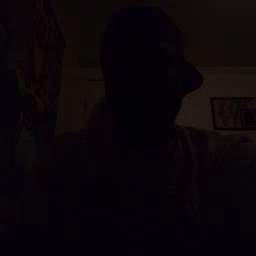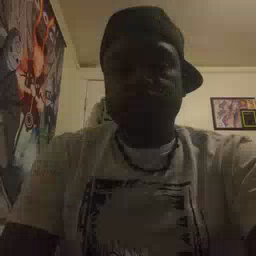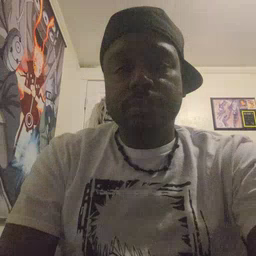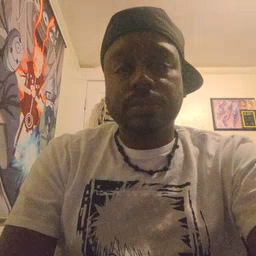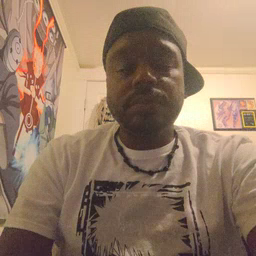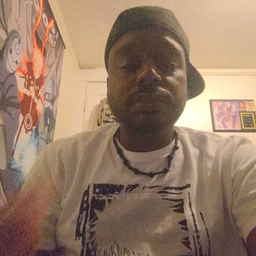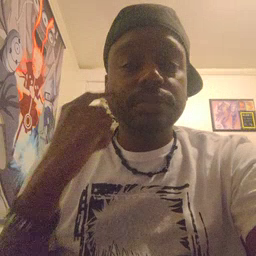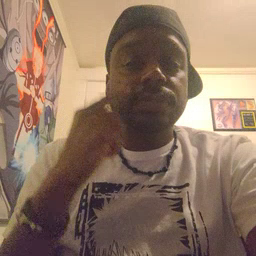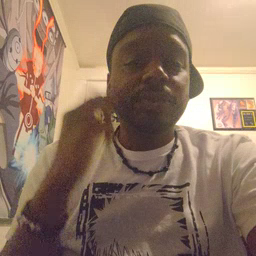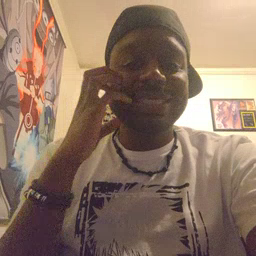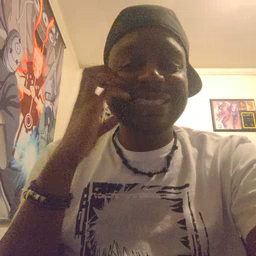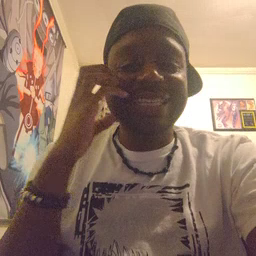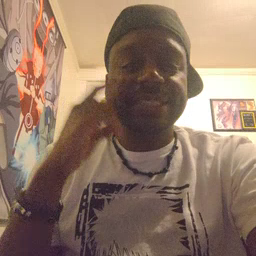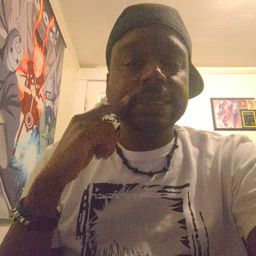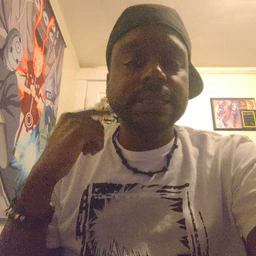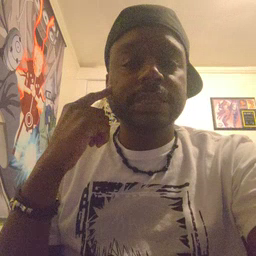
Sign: cheek